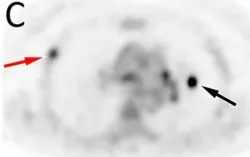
Fluorine-18 fluorodeoxyglucose (18F-FDG) positron emission tomography (PET)/CT imaging of the patient, The maximum intensity projection (MIP,. PET.
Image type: radiology (pet)